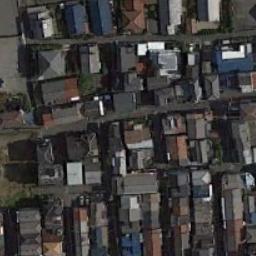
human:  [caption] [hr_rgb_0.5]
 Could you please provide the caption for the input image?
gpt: Many roads and neatly arranged houses in densely populated areas .

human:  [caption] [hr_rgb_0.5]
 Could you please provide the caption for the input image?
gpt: There are many houses .

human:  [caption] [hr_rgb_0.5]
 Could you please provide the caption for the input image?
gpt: A dense residential area has lots of houses with different colors of roofs while some roads go through the residential area .

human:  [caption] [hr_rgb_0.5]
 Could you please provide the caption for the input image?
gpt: The dense residential is next to the road .

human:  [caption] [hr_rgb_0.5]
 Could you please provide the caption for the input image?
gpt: There are buildings of different colors on a dense residential area .